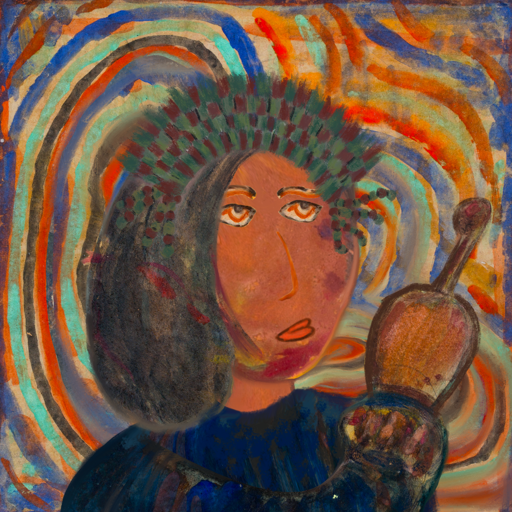
Background: Sisters, Head And Neck Side: Mother_And_Son_Son, Face Side: Experience, Bust: Pipe, Hair Side: Gypsy_Mother, Head Accessory: After_Raid_Crown, Second Necklace: Blank, Necklace: Blank, Baby: Blank